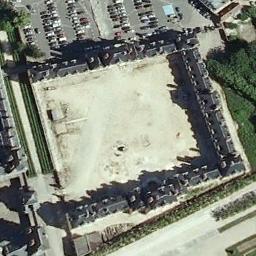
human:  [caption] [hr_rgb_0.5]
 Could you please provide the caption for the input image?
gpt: The dark gray palace has a courtyard and a parking lot is also next to the palace .

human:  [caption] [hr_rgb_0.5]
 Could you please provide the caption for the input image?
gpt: The palace is on the open place next to the parking lot .

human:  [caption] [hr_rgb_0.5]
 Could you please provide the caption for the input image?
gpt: The palace is surrounded by bare land .

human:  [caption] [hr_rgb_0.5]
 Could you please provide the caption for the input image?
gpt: There are many cars in the parking lot next to the palace .

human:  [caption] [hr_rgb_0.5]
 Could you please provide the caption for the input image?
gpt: There are many cars beside the black palace .